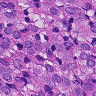
Metastatic tissue present: yes